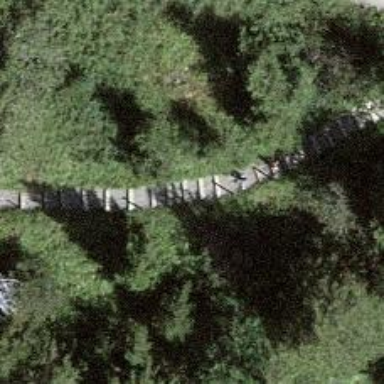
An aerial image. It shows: Unpaved steps.